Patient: sex F, age 70
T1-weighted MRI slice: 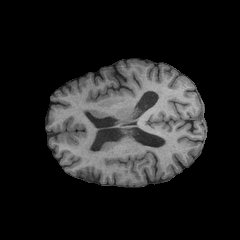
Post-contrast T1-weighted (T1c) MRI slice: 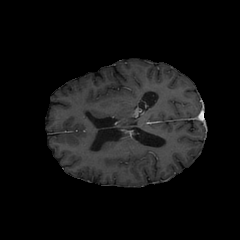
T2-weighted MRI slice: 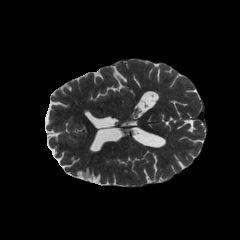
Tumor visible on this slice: no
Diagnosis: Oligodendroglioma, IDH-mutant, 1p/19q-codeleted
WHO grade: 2